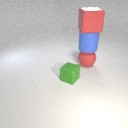
large red rubber cube above large red rubber sphere